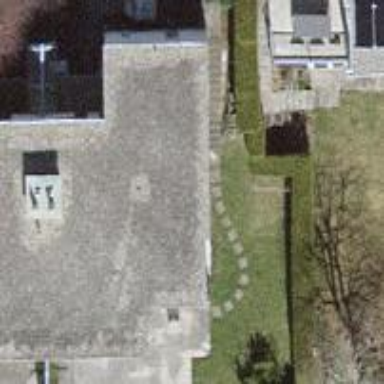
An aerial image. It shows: Semidetached house with flat roof.